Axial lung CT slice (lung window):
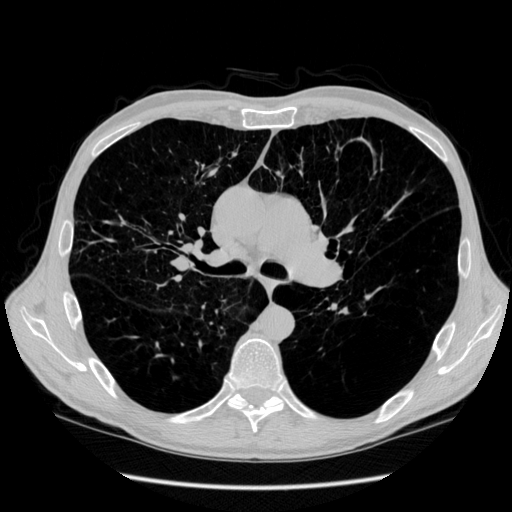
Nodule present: no